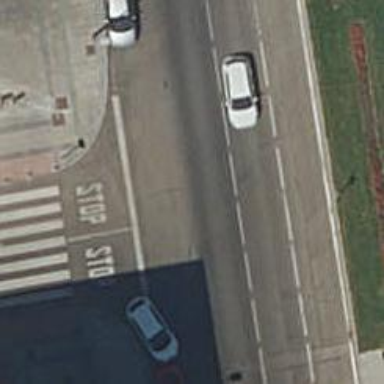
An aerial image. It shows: Stop road.